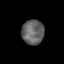
Tissue: lung
Cell type: Others
Senescence score: 0.1815
Nuclear area (px): 540
Mean DAPI intensity: 98.443